Interaction volume radius: 5 \u00c5
Interaction volume height: 40 \u00c5
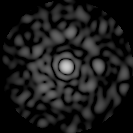
Disorder parameter: 0.8358